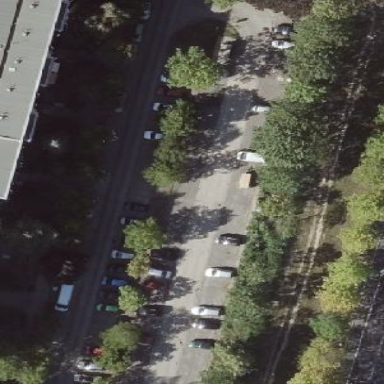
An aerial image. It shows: Parking lane with parallel parking orientation along residential street. The surface is compacted.